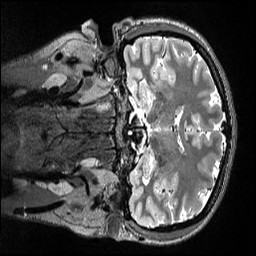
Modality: T2w
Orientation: coronal
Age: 23
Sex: female
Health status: healthy
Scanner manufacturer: siemens
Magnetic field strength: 3 T
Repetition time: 3.2 s
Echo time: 0.563 s